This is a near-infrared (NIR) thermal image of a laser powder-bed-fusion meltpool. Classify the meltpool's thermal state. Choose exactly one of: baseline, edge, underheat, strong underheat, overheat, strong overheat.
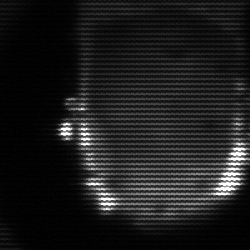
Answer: baseline